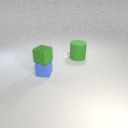
large green rubber cylinder to the right of small blue rubber cube